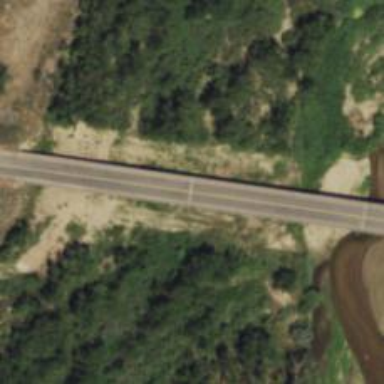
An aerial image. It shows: Viaduct bridge over tertiary road.